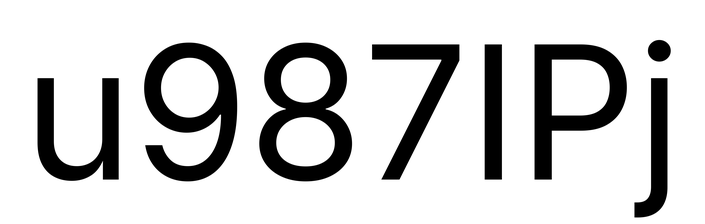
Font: Inter_Regular